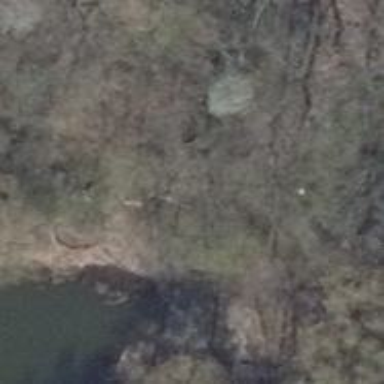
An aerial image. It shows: Natural cliff.